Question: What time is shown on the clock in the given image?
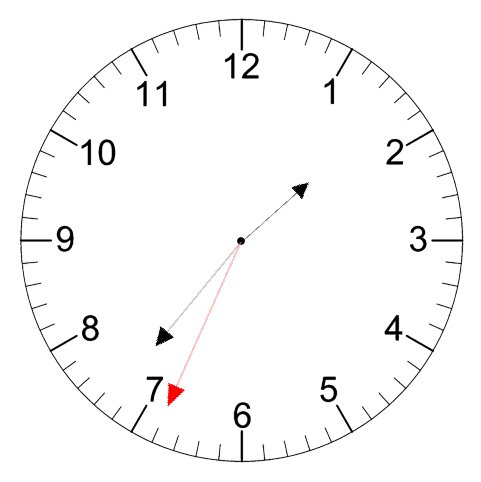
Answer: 01:36:34